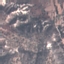
Label: HerbaceousVegetation